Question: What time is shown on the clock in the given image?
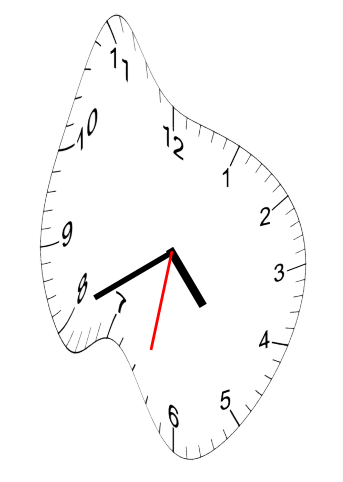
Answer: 04:40:32